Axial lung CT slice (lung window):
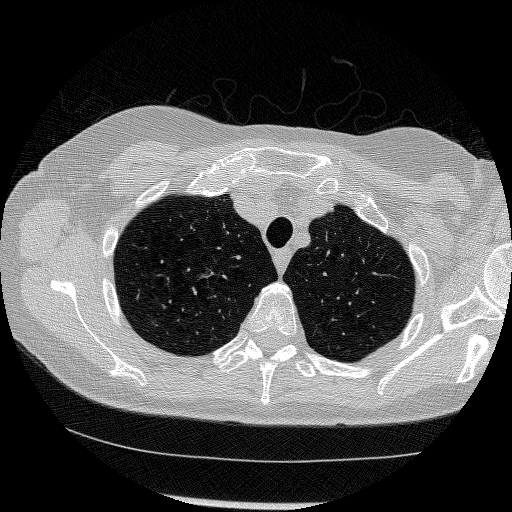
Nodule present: yes
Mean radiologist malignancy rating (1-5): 4